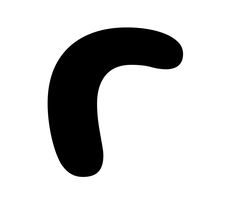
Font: Gluten_Medium